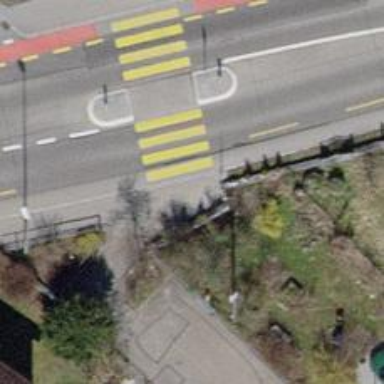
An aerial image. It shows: Kerb serving as barrier.